Field crop: maize
Growth stage: 2
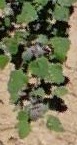
Species: chenopodium